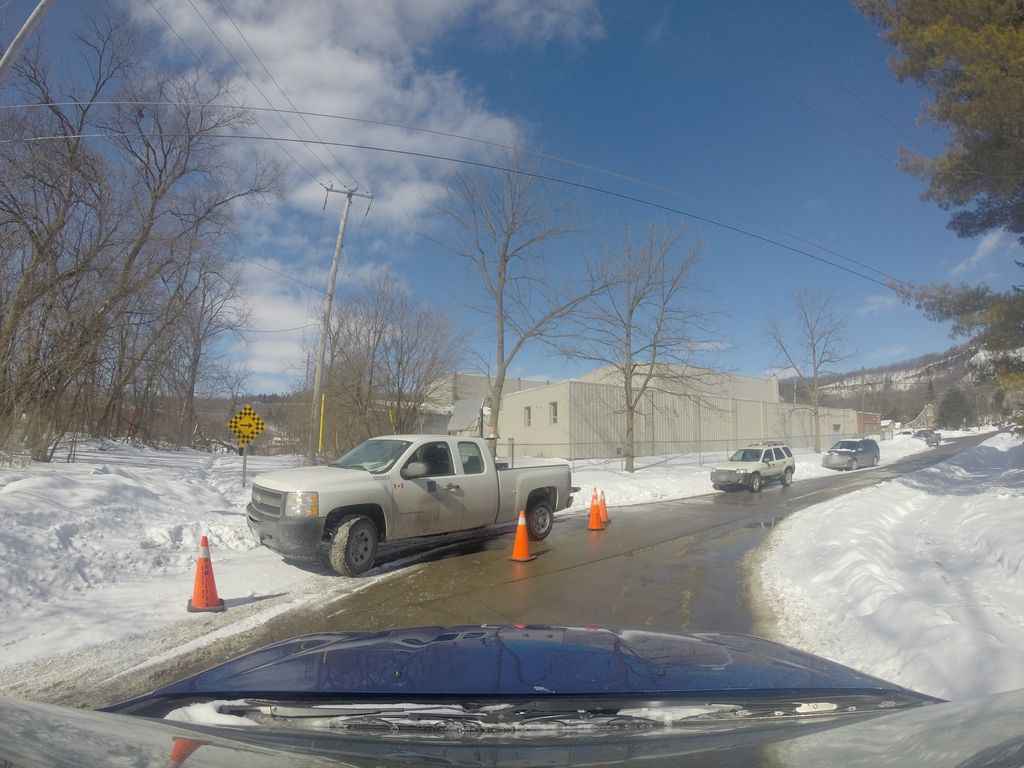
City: hamilton